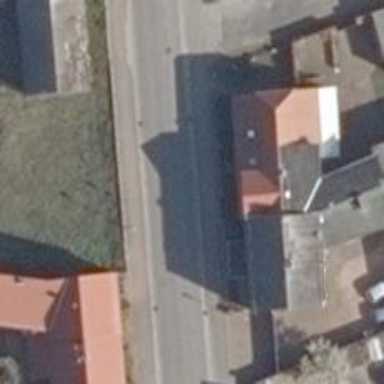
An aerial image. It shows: Secondary road with asphalt surface. There are sidewalks on both sides and cycle tracks on both sides.